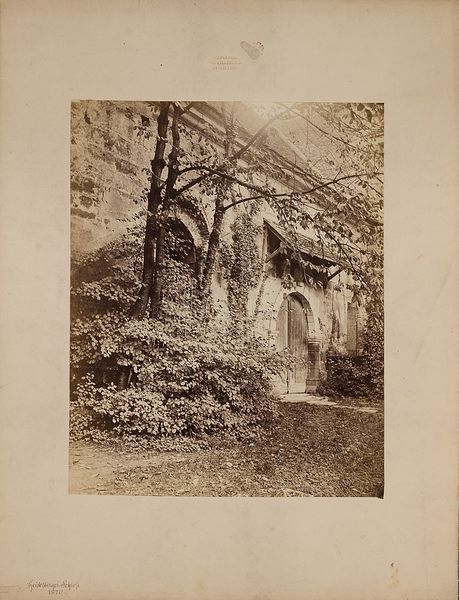
Titel: Heidelberger Schloss
Künstler: Georg Maria Eckert
Standort: Hamburg
Institution: Museum für Kunst und Gewerbe Hamburg
Schlagwörter: baum, schloss, architektur, strauch, foto, fotografie, photographie, burg, photo, architekturfotografie, albumin, lichtbild, architekturphotographie, bildwerke, angewandte und bildende kunst, hessische systematik, bäume, sträucher, schwarzweißpositivverfahren, silbersalzverfahren, schwarzweißfotografie, albuminpapier